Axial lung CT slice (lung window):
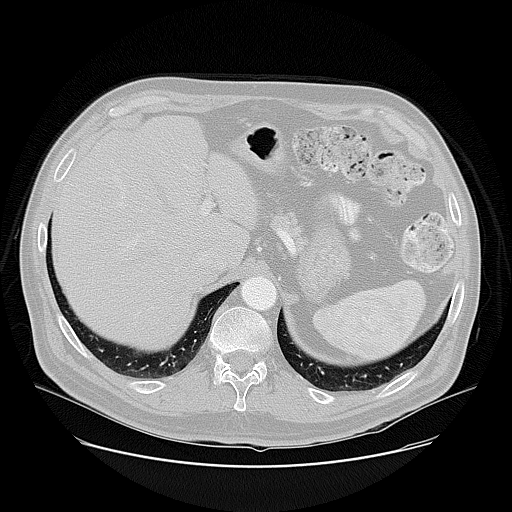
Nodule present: no